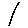
Label: line